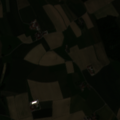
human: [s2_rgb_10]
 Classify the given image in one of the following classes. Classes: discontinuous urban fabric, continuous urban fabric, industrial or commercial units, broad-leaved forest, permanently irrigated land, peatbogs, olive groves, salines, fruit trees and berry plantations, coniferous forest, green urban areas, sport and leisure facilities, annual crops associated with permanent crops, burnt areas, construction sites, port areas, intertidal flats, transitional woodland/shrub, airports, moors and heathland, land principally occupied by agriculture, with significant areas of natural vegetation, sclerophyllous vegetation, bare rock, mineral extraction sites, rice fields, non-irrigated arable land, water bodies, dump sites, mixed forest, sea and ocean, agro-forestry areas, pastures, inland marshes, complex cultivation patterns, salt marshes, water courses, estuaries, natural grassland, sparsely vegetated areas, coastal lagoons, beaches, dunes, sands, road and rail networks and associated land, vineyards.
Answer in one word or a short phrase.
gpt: non-irrigated arable land, pastures, complex cultivation patterns, coniferous forest